Question: I have the following string value generated in the controller.
'''
cc.lstchat = "Reply the Number with your question... <br />";
foreach (clsChat item in lstchat)
{
cc.lstchat =cc.lstchat + item.DisplayNumber+". " + item.ChatItem+" <br/> ";
}
'''
Now i'm trying to display above string value inside a div tag in my view but it does not render the line breaks.
'''
<div id="divChat" style="width:400px;height:300px;border:double">
@Model.lstchat.ToString()
</div>
'''

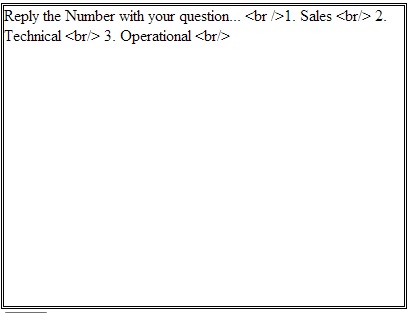
Answer: Try the <URL> method
'''
@Html.Raw(Model.lstchat)
'''